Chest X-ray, PA view. Patient: 49 years old, sex F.
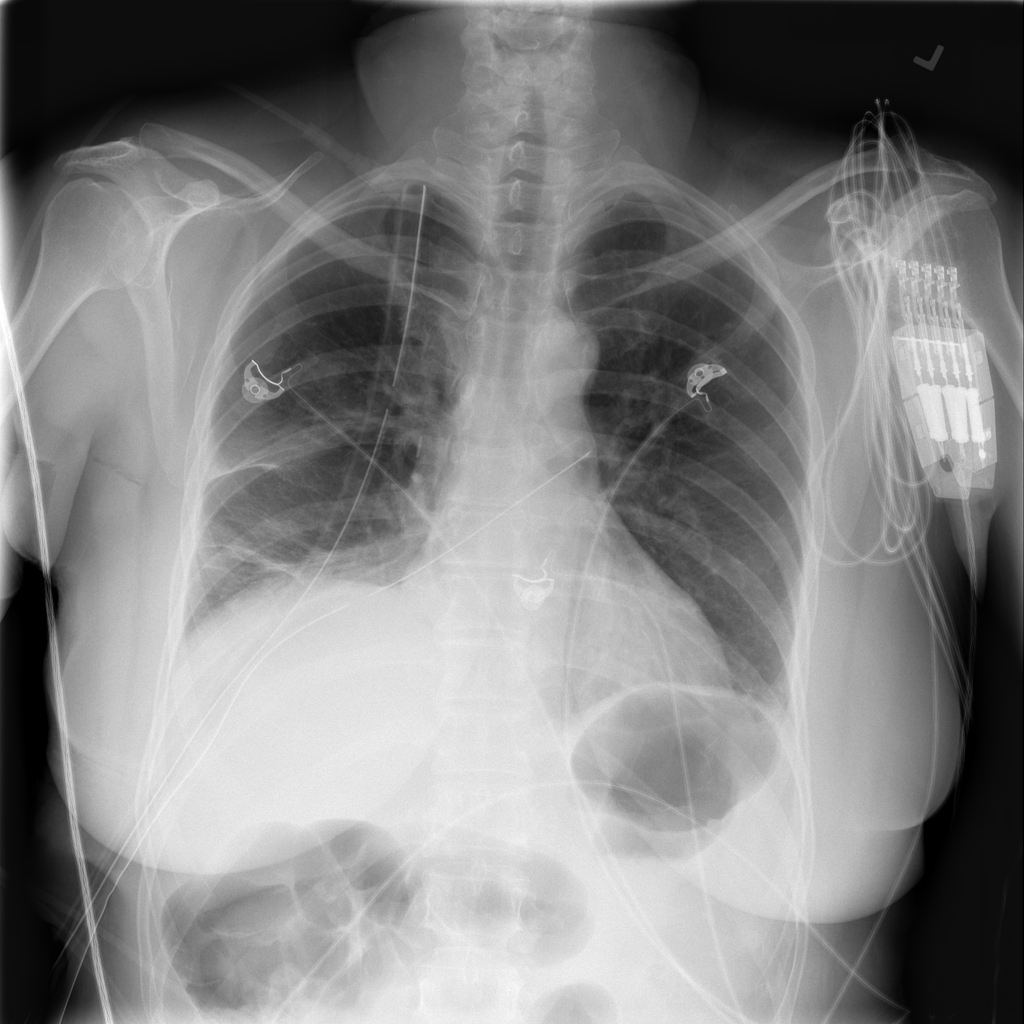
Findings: Atelectasis